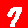
Digit: 7